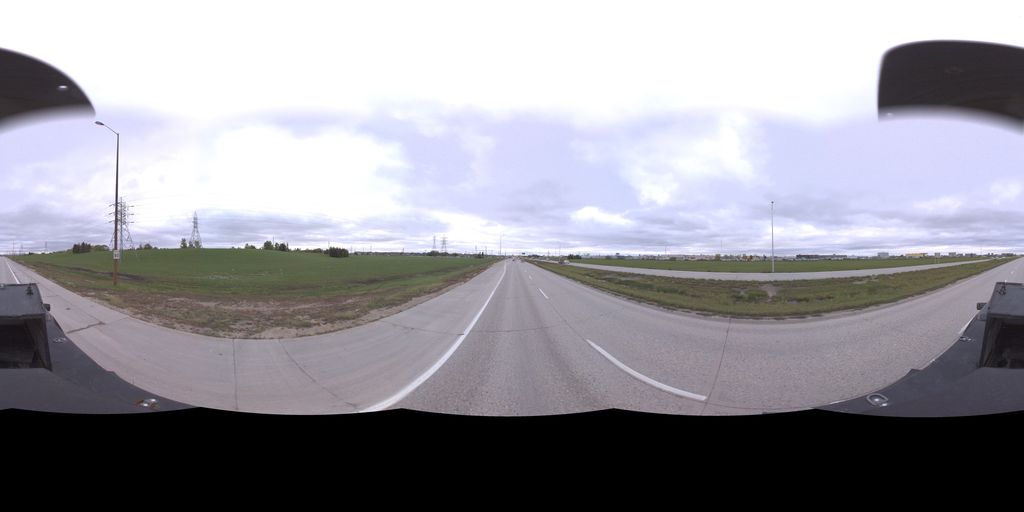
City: winnipeg